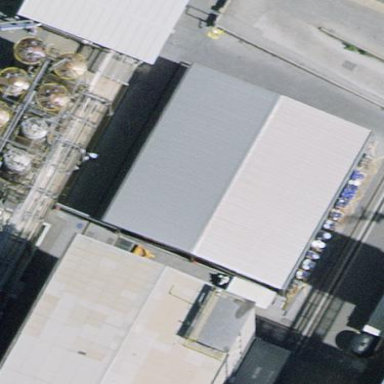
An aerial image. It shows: Industrial building.